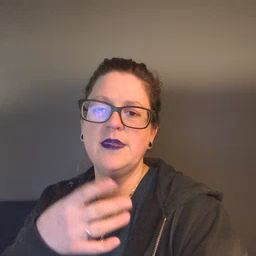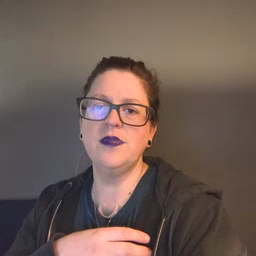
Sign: hate